Question: What is requested from the user?
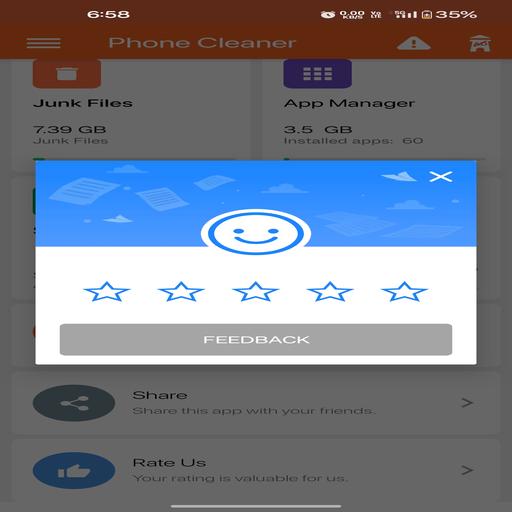
Answer: Feedback, Rating